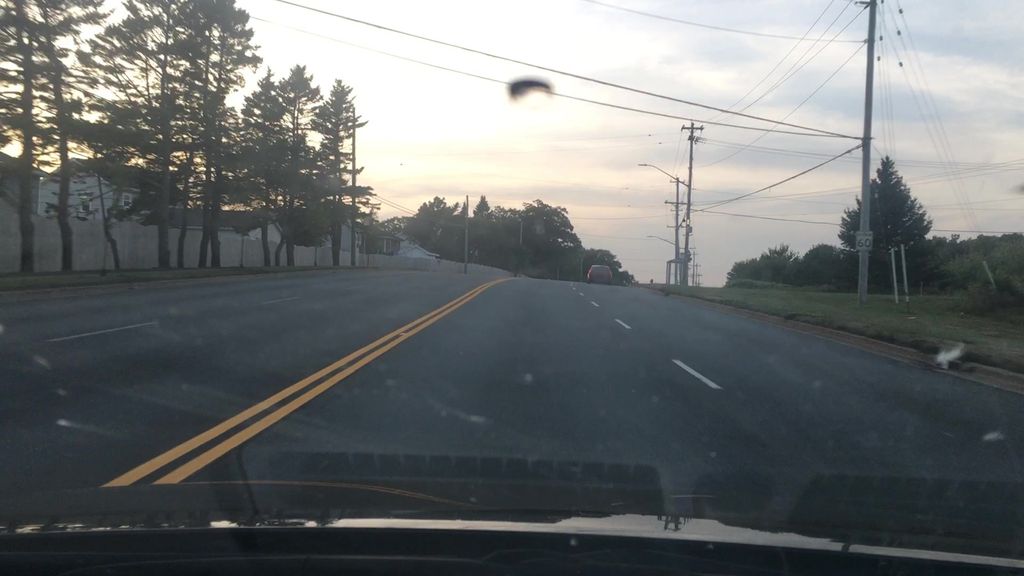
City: halifax